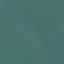
Label: SeaLake